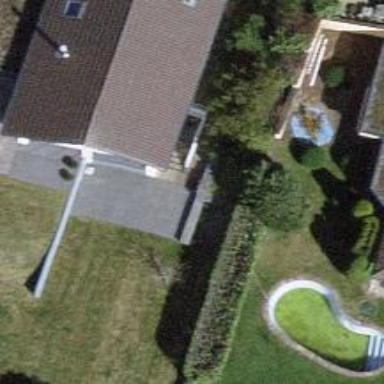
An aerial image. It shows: Simple and straightforward house.